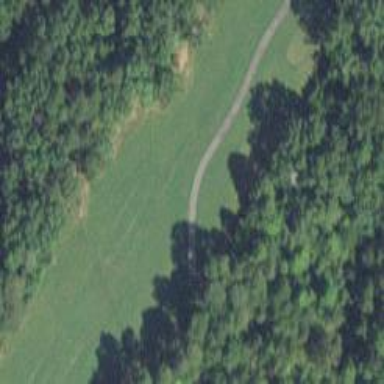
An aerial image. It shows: Path used for both walking and golf.